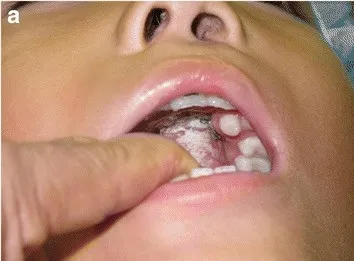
The palate fistula repaired with a tongue flap.
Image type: pathology (h&e)